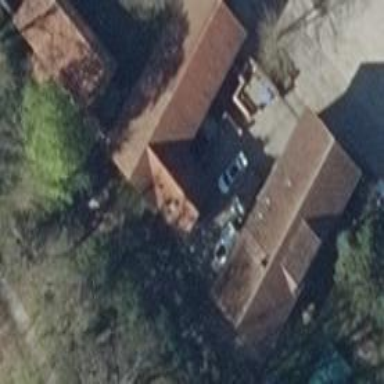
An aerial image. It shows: Kindergarten building.